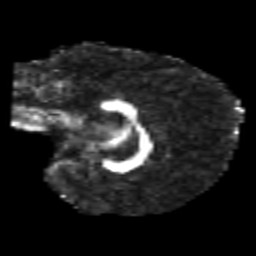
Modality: FA
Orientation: sagittal
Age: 7
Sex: male
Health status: healthy